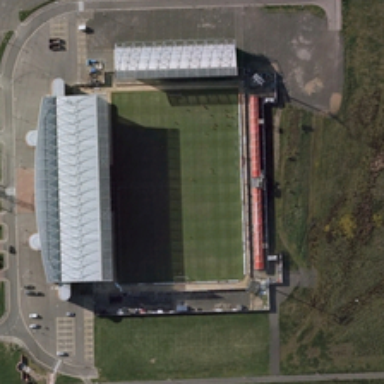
Many green plants and a parking lot are around a stadium .